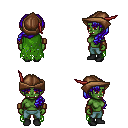
a pixel art fantasy rpg character, female body template, orc, green skin, green tattered cape, teal pants, blue princess hairstyle, leather cap, leather bracers, black shoes, four views (front, back, left, right), 2x2 character sprite sheet, small pixel art, hard edges, no anti-aliasing